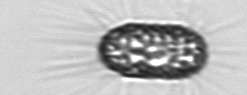
Label: Corethron_hystrix